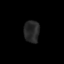
Tissue: skin
Cell type: Epithelial cells
Senescence score: 0.2678
Nuclear area (px): 330
Mean DAPI intensity: 38.733